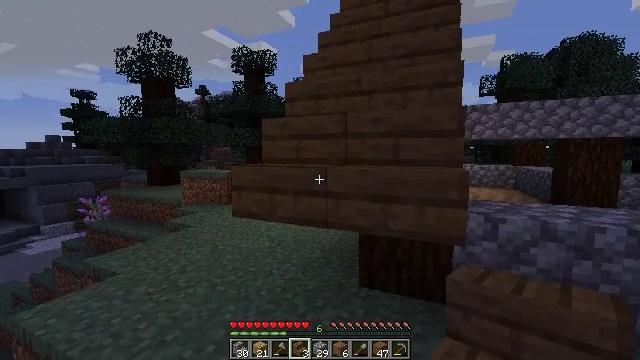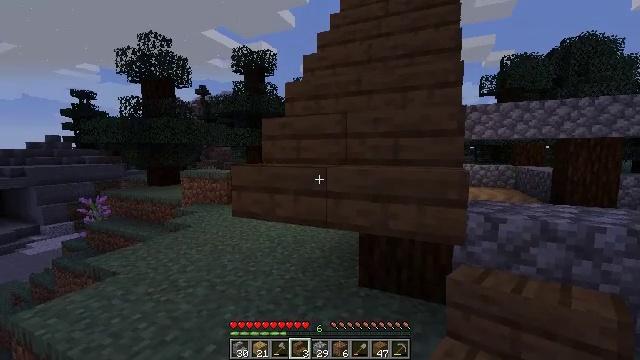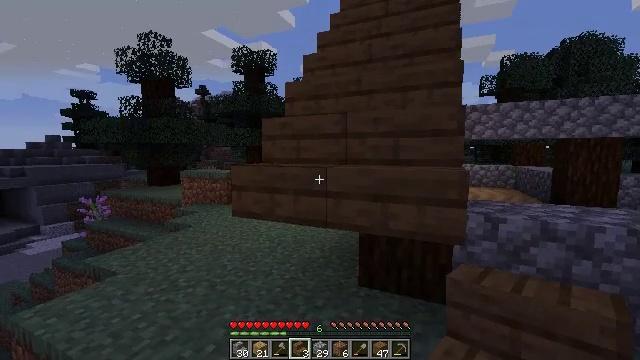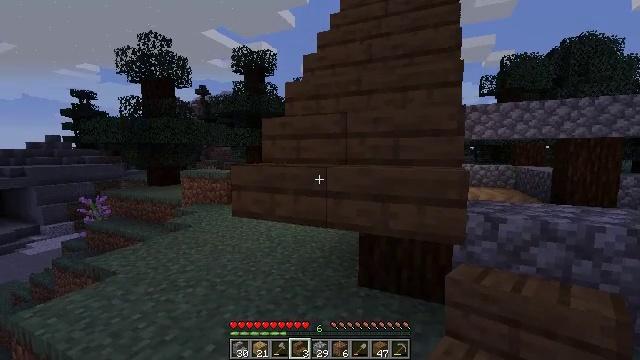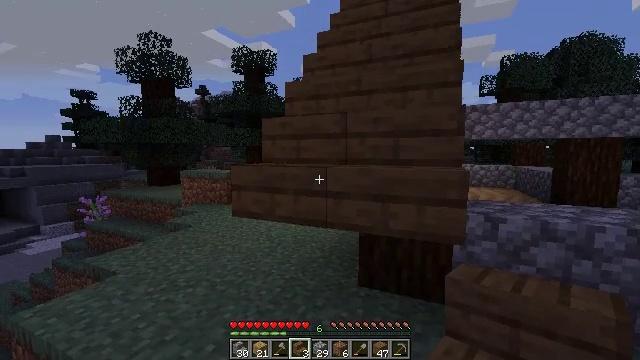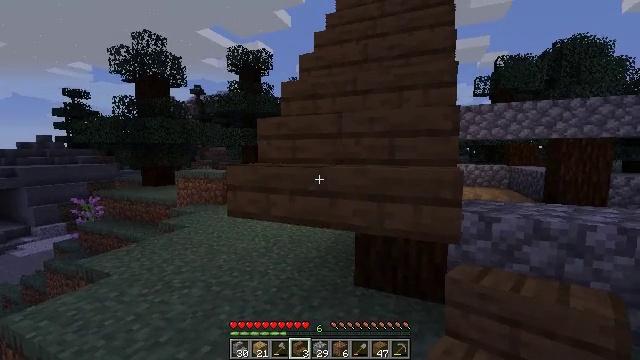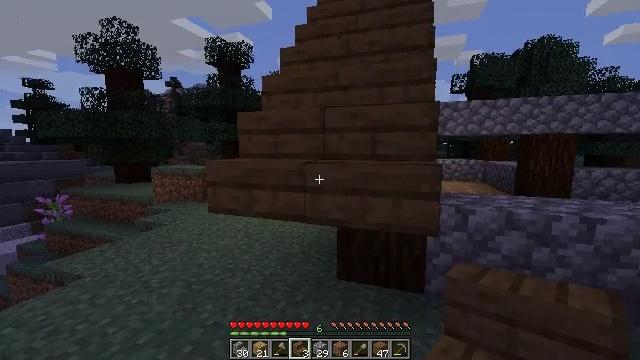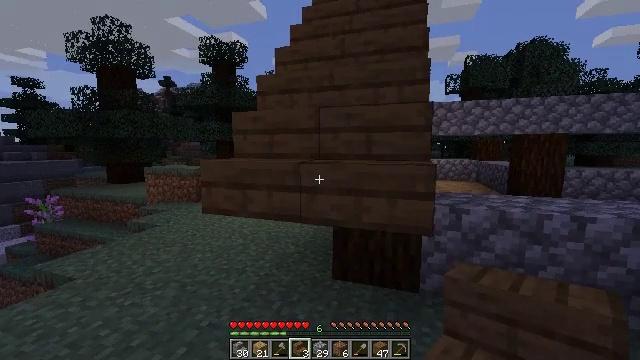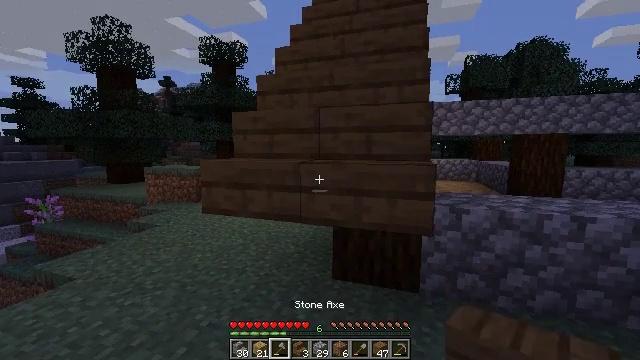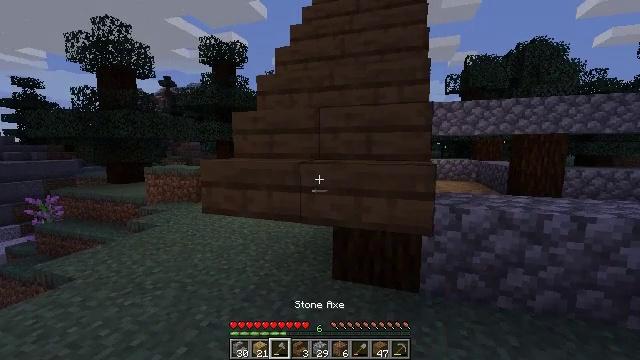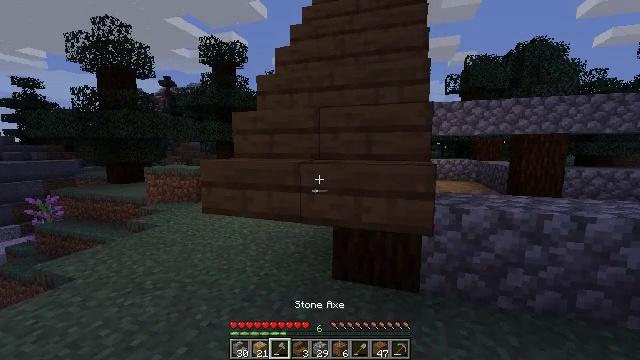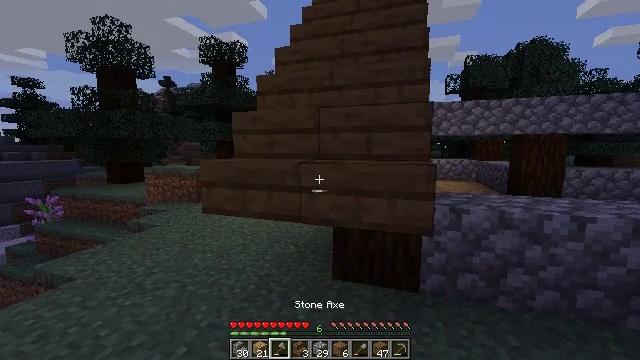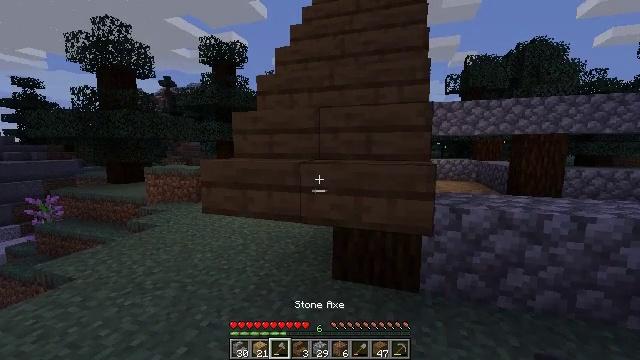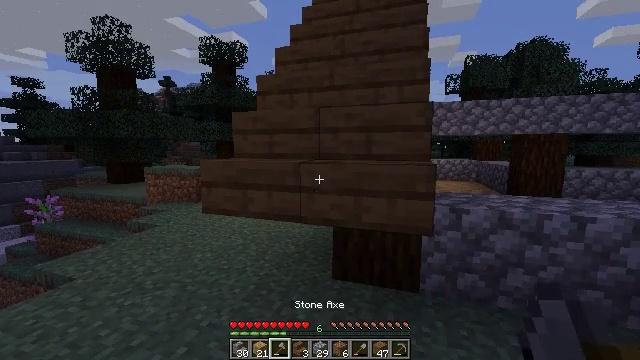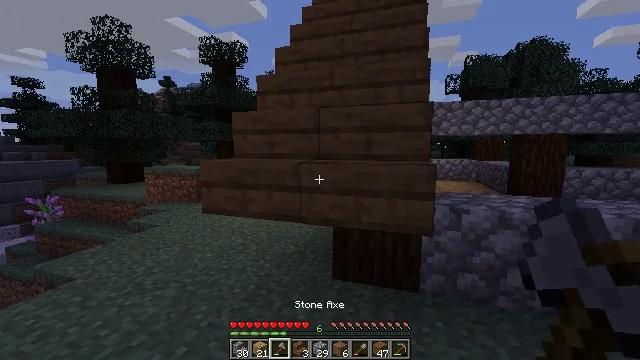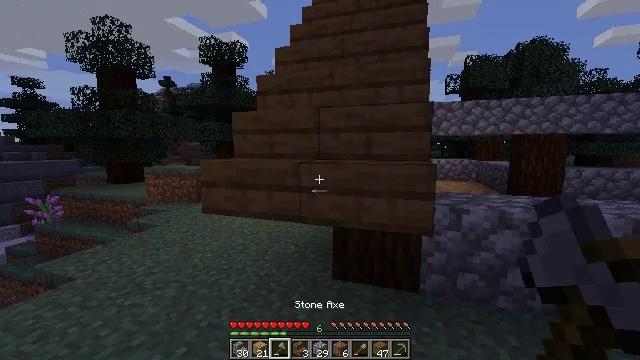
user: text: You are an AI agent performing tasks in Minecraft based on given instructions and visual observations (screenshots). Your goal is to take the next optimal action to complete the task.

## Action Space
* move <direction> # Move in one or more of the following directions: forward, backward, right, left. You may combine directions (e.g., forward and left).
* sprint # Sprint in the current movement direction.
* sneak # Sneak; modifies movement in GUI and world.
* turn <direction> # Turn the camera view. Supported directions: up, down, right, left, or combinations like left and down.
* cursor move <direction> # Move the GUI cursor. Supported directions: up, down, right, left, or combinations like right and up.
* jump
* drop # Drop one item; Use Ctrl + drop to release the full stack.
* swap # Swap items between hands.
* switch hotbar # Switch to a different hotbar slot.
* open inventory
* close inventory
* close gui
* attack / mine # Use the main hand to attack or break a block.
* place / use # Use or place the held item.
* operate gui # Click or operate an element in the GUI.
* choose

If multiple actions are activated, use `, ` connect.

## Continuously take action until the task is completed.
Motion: motion action
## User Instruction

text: Gather some spruce stairs into your inventory.
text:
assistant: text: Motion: no_op
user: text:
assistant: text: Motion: no_op
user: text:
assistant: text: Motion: no_op
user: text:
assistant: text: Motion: no_op
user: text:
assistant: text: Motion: no_op
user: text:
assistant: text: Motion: turn right and down
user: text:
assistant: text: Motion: turn right
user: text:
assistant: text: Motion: no_op
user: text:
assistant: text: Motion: no_op
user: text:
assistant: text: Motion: no_op
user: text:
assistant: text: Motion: no_op
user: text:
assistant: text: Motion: no_op
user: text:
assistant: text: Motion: no_op
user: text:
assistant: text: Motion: no_op
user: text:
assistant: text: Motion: no_op
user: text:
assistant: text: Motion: no_op
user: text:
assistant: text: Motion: turn right
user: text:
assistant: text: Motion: turn right
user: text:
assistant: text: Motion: attack / mine
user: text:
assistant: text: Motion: attack / mine
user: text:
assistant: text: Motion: attack / mine
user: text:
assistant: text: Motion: attack / mine
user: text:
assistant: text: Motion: attack / mine
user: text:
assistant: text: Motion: attack / mine
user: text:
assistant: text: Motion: attack / mine
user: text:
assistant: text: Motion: attack / mine
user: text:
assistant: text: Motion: attack / mine
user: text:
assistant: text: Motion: attack / mine
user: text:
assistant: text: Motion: attack / mine
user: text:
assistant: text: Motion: attack / mine